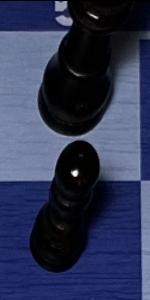
Label: Pawn_Black